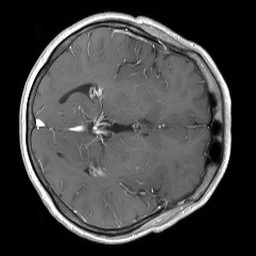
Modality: T1w
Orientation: axial
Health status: ill
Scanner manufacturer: siemens
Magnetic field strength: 3 T
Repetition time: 0.35 s
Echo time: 0.0026 s